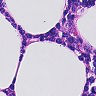
Metastatic tissue present: no